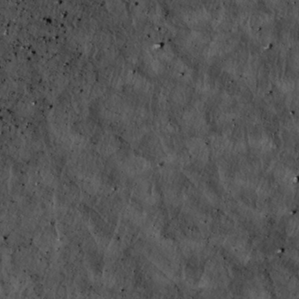
Label: non_frost